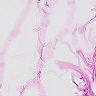
Metastatic tissue present: no